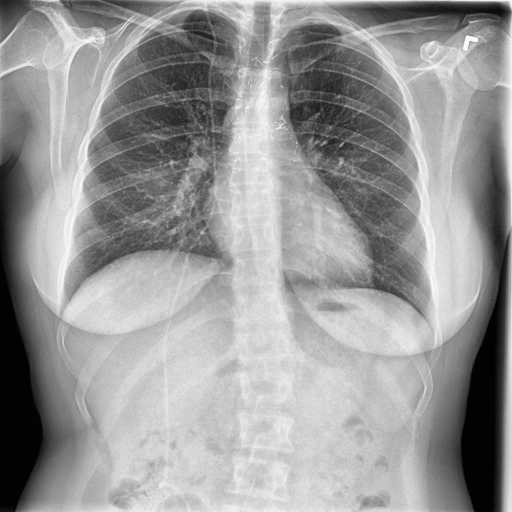
Finding: NORMAL